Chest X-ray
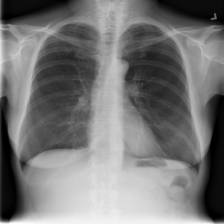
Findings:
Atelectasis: negative
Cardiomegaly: negative
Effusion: negative
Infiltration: negative
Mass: negative
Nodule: negative
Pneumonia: negative
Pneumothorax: negative
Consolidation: negative
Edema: negative
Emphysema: negative
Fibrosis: negative
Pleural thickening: negative
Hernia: negative